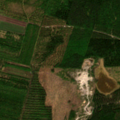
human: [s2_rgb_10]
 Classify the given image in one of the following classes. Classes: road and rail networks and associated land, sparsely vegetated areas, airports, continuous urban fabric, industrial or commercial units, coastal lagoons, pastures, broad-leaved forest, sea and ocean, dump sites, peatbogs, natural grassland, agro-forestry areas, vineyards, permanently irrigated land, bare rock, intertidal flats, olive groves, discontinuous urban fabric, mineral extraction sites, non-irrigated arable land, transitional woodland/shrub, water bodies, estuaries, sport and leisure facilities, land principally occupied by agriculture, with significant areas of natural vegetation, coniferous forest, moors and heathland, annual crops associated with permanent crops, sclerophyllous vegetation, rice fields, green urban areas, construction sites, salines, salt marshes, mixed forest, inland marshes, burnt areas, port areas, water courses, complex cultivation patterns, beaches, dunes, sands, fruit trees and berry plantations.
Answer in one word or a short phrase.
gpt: mixed forest